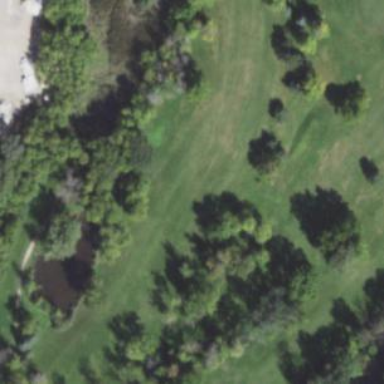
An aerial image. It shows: Golf fairway surrounded by grass.